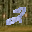
Label: 2